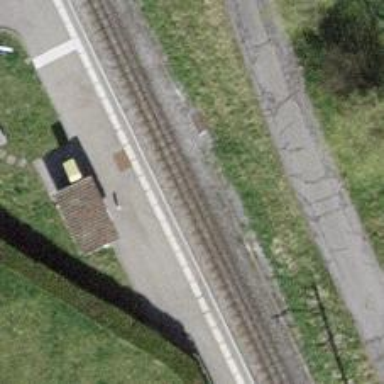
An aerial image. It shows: Railway halt.